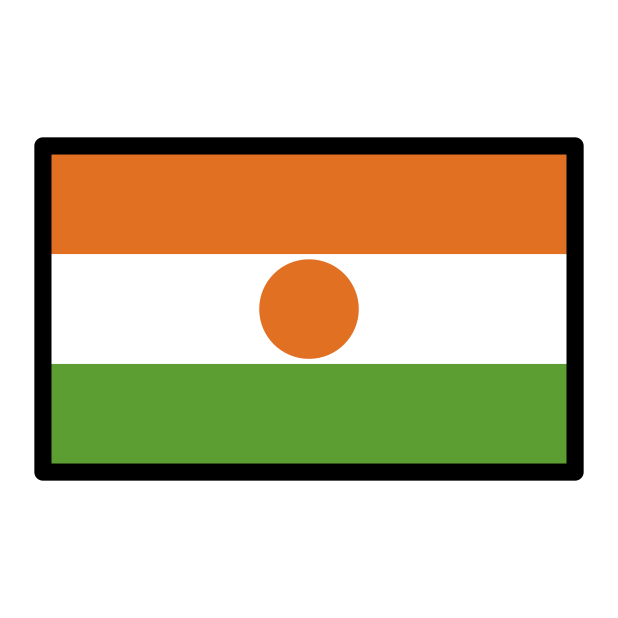
flag: Niger